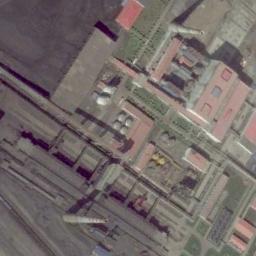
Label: thermal_power_station